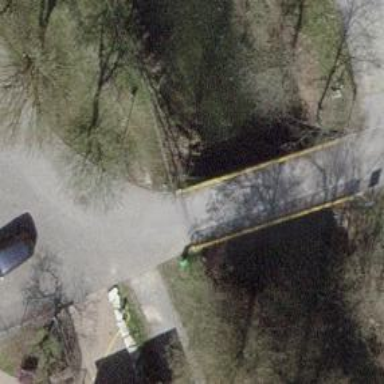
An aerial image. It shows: Service road that includes bridge.